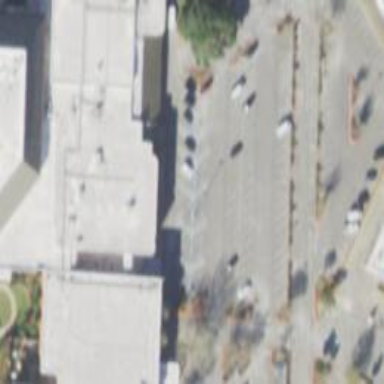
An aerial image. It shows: Parking space is available.